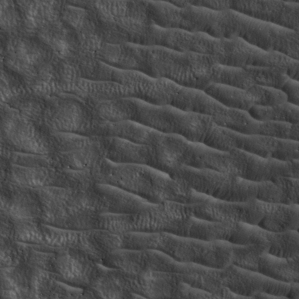
Label: non_frost